Question: I'm the webmaster of <URL> and a first-time web designer, so I sort of stumbled my way through CSS. I've been having a peculiar problem.
If you go to the link (for the first time), the page stalls for a noticeable 2-3 seconds on the main slideshow before loading the rest of the page. It's really distracting and seems easily fixable, but I can't fix it.
Here's the Net timeline of the site, as you can see, Firebug shows a mysterious gap.

The sequence of events that the page performs is (supposed to be):
1. Load jQuery at start of page
2. Load page
3. Display the first image of slideshow (the rest of the images are loaded into divs with a 'hidden' class, presumably the browser does this async)
4. Continue loading page
5. Remove 'hidden' class on DOM ready
6. Load jQuery bxSlider on DOM ready
Each of the slideshow slides is composed of a div with an img tag inside and a caption bar sub-div absolutely positioned at bottom:0.
I've tired the following optimizations, which helped slightly-to-not-at-all:
- - - -
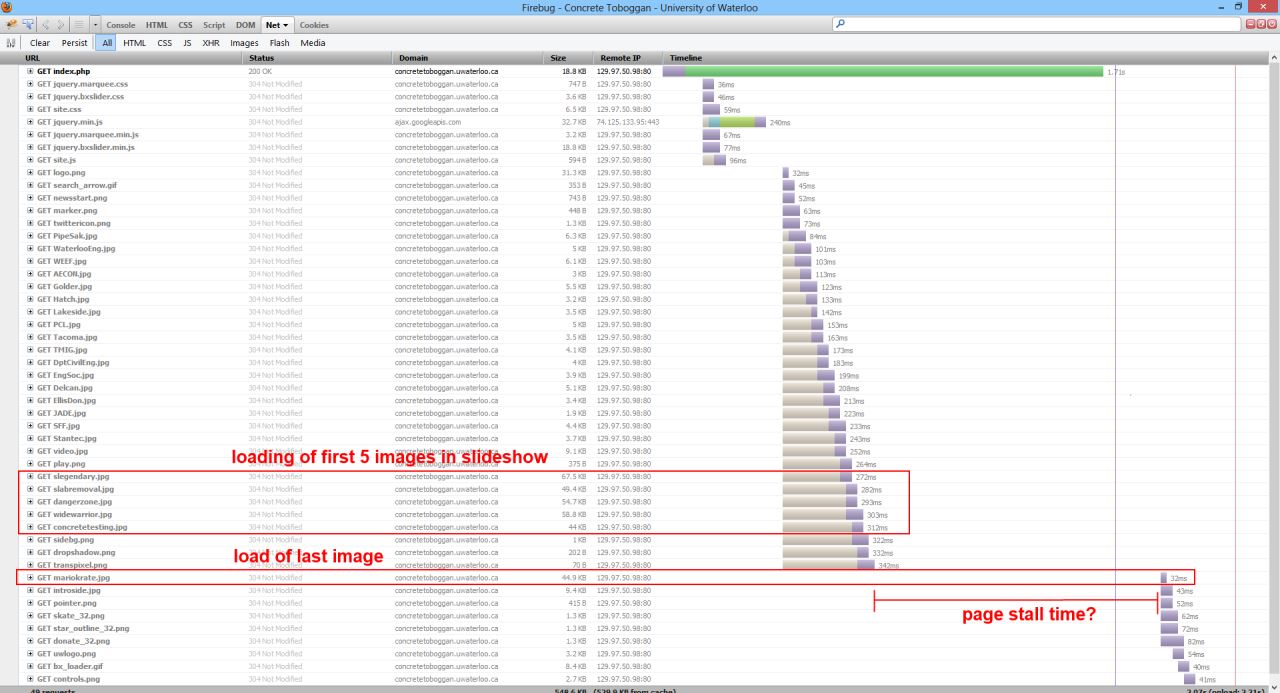
Answer: Oftentimes, the 'stalling' is due to the page not having sufficient information to calculate the layout, because it doesn't know the dimensions of the images until it's loaded them.
If your happen the know the dimensions of your images, you can avoid this particular problem by changing your '' tags from...
'''
<img src="myimage.jpg"/>
'''
...to...
'''
<img src="myimage.jpg" width="640" height="480"/>
'''
...or whatever they happen to be.
However, there are a zillion other reasons why the page might be stalling.
---
Another thing that you can sometimes do to speed things up: if you're loading a script with the '<script>' tag which isn't required to render the page, but is only used to process subsequent user input, you can defer the script loading until after the page has rendered by adding the 'defer' attribute, e.g. change...
'''
<script src="http://someslowsite.com/somescript.js">
'''
...to...
'''
<script src="http://someslowsite.com/somescript.js" defer="defer">
'''
...but if you need the script to render the page, then this won't be possible. If you think the user will be able to load the script from your site faster than a third-party site, then make a copy and host it yourself.